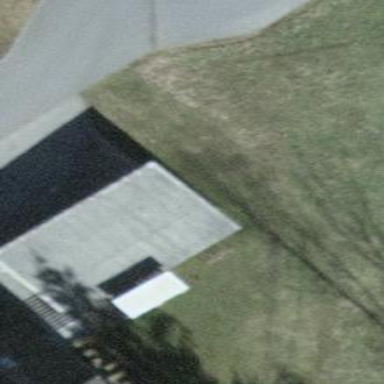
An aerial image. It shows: Garage building.